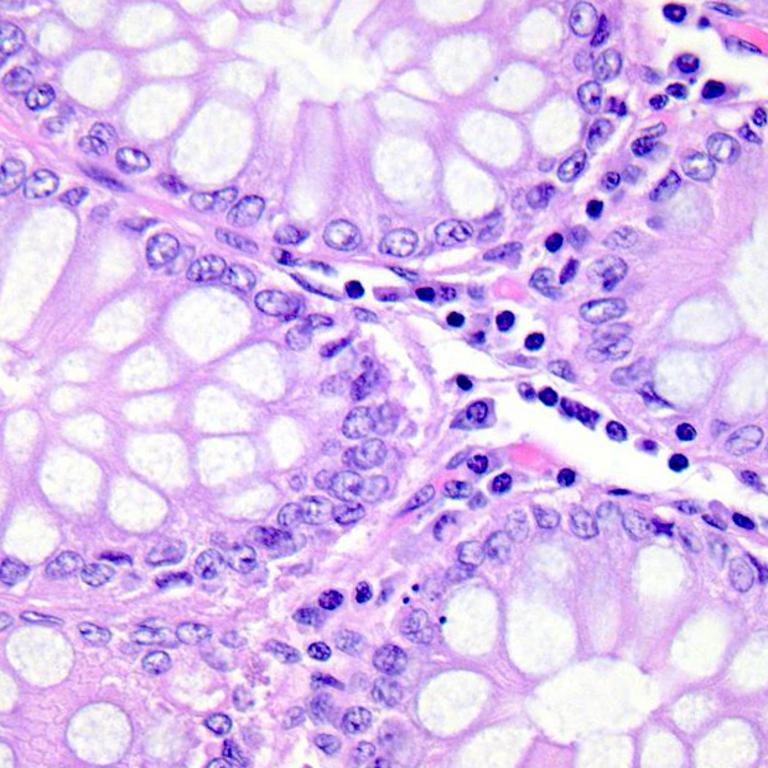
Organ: colon
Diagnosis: benign